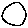
Label: circle